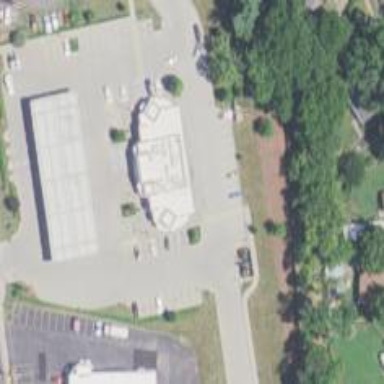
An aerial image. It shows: Convenience shop.